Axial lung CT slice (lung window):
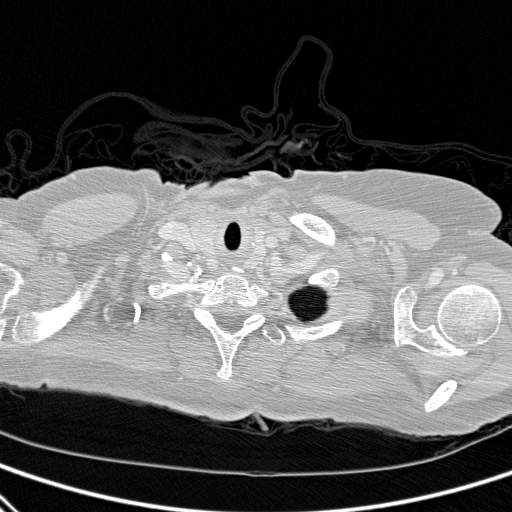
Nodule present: no